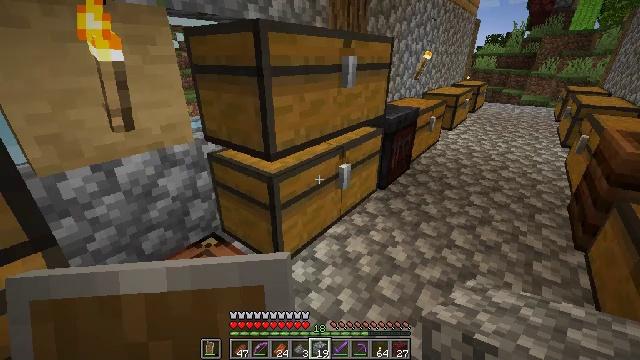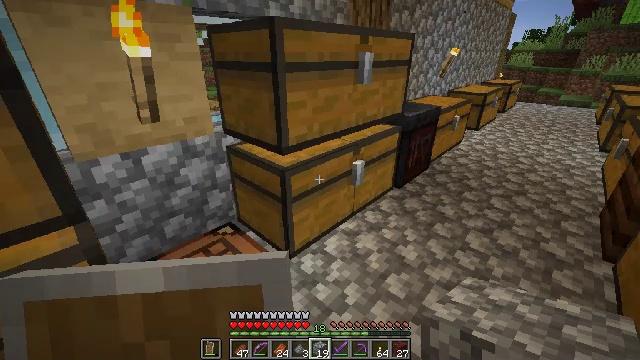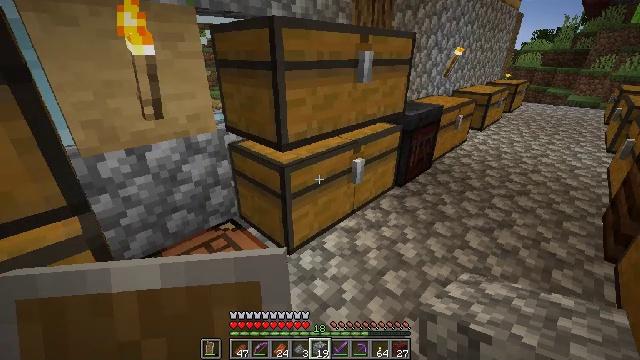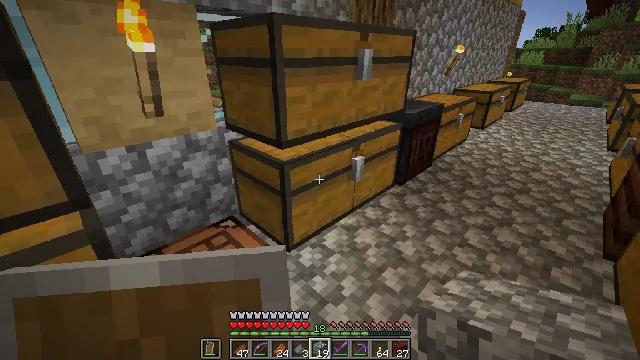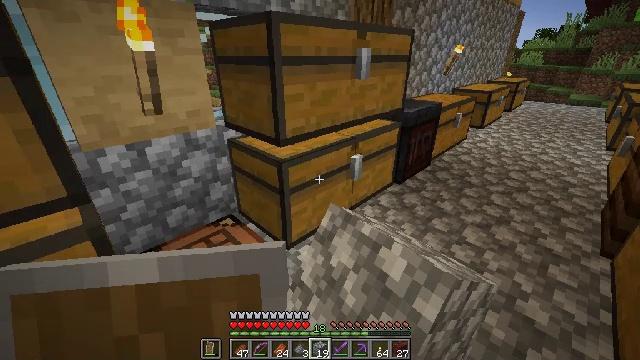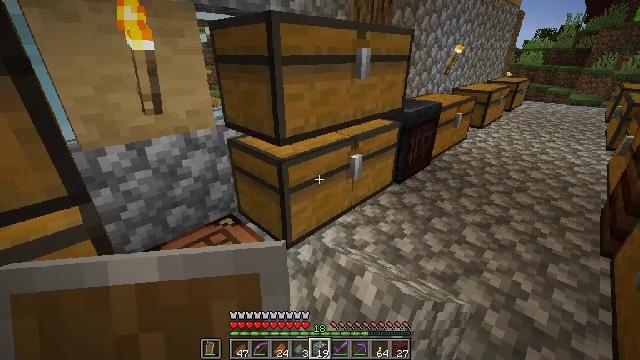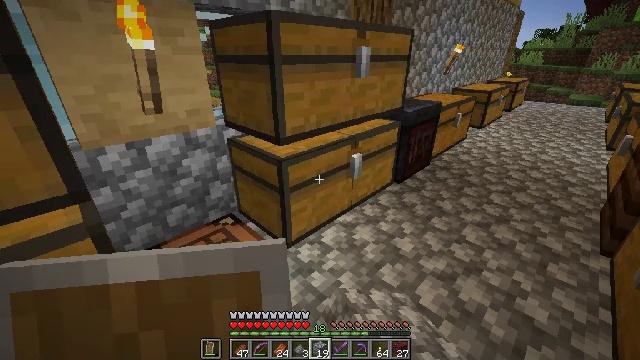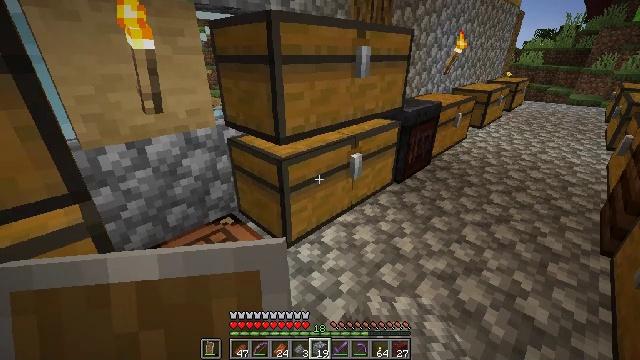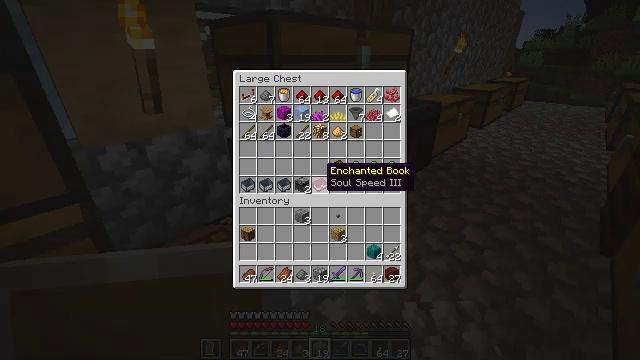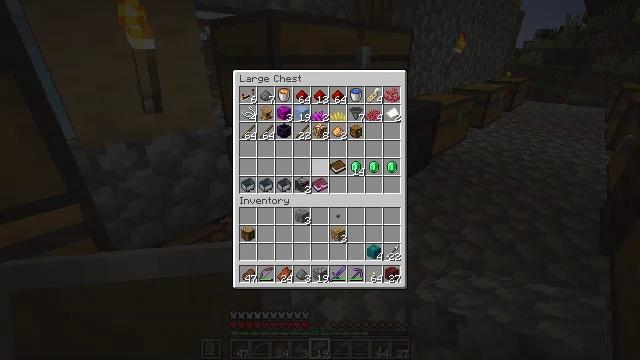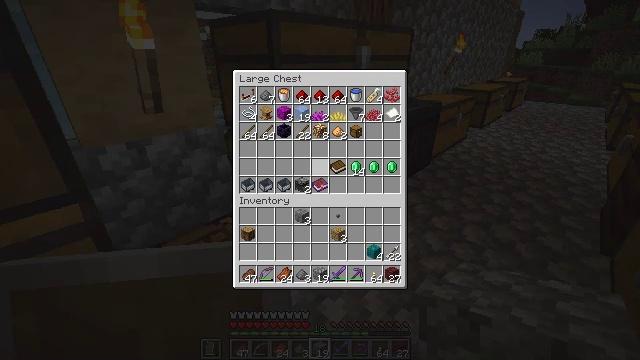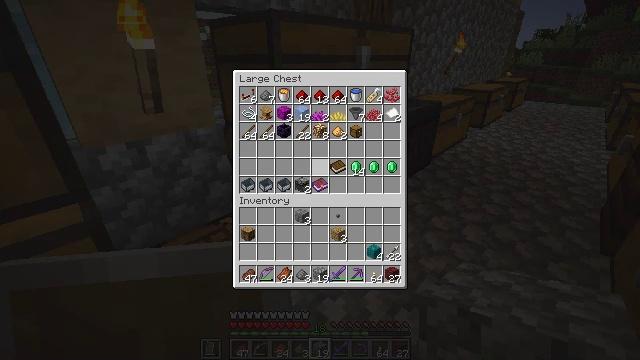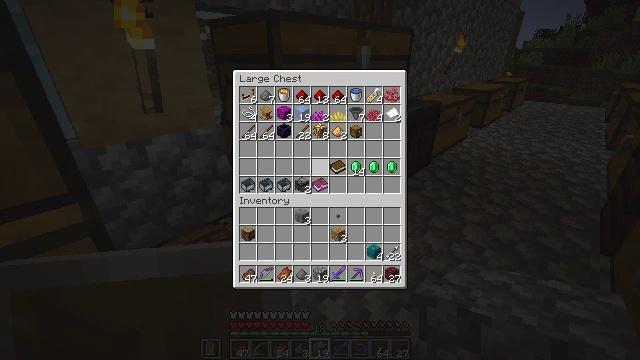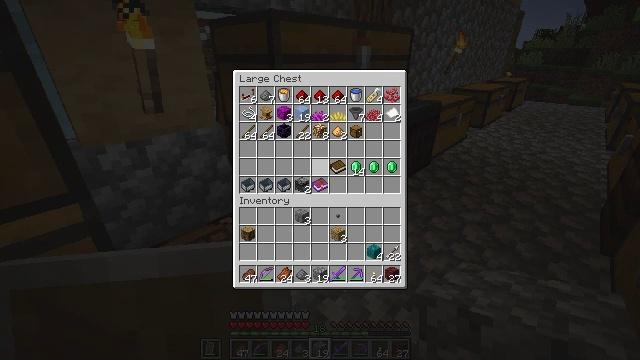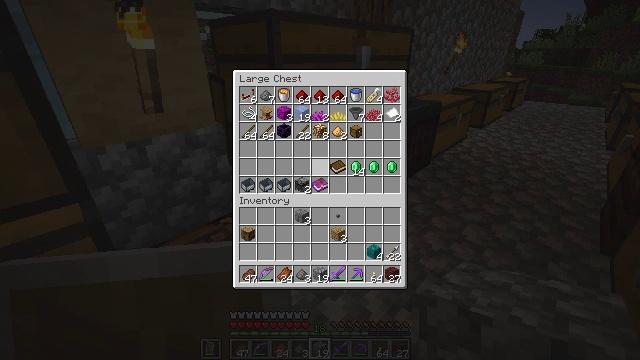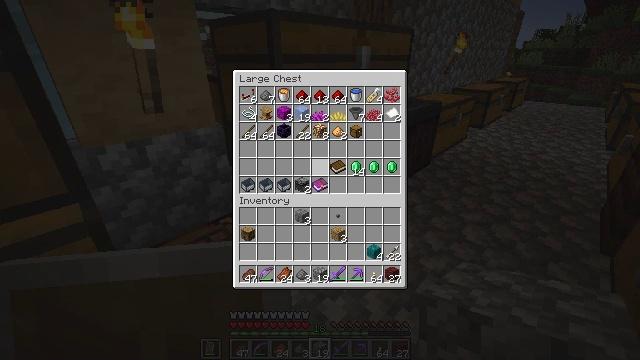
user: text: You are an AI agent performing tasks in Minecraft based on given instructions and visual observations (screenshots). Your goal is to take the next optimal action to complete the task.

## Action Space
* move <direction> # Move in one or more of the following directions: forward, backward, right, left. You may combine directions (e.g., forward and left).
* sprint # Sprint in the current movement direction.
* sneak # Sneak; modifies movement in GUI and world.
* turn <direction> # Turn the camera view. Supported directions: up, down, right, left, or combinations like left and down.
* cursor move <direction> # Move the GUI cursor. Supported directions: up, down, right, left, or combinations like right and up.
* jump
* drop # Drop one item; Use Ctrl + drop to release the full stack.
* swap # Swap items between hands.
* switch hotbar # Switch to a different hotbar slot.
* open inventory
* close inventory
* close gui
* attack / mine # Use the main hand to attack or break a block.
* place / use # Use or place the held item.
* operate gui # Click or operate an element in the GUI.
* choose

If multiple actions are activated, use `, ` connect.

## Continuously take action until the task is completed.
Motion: motion action
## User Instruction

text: Mine the grass in the plains.
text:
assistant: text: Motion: turn left
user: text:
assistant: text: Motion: turn left
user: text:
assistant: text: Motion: use / place
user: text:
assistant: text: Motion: use / place
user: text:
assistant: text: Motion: no_op
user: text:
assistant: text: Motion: no_op
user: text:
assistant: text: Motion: no_op
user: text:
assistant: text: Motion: no_op
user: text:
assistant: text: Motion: turn up
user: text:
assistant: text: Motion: no_op
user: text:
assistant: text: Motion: no_op
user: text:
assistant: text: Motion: no_op
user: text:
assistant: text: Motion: no_op
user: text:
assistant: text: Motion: no_op
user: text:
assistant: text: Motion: turn up
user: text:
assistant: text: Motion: no_op
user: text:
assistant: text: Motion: no_op
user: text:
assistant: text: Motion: no_op
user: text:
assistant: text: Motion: no_op
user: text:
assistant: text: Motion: no_op
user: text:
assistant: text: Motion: no_op
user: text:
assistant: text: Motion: no_op
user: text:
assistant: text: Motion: no_op
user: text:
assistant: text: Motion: no_op
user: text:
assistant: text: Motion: no_op
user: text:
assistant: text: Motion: no_op
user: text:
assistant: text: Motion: no_op
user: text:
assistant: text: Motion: no_op
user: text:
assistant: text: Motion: no_op
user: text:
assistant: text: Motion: no_op